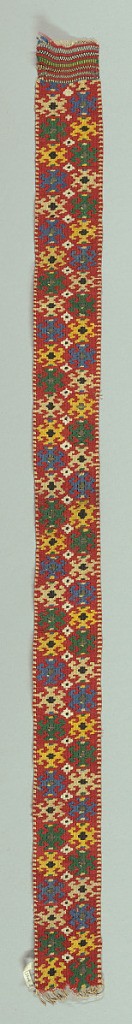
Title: Band
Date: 18th–19th century
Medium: wool, silk, cotton, linen, silver foil on silk core Technique: slit tapestry
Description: Rectangular piece for a cap with a double row of close-set medium scale floriated crosses in green, yellow, blue, tan and black silks with alternating silver or black centers on a red wool ground.